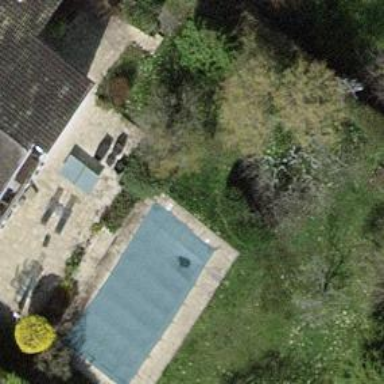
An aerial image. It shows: Swimming pool located in leisure land.